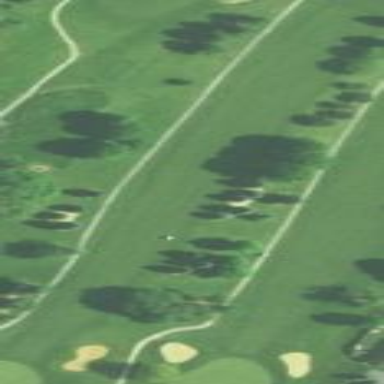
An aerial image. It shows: Grassy area designated as golf fairway.